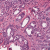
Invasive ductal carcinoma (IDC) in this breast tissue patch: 1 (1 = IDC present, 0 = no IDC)